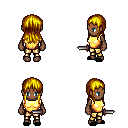
a pixel art fantasy rpg character, female body template, human, dark skin, gold chest armor, gold greaves, blonde unkempt hairstyle, black slippers, dagger, four views (front, back, left, right), 2x2 character sprite sheet, small pixel art, hard edges, no anti-aliasing